Interaction volume radius: 5 \u00c5
Interaction volume height: 10 \u00c5
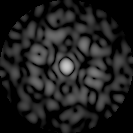
Disorder parameter: 0.849